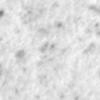
Label: no_change